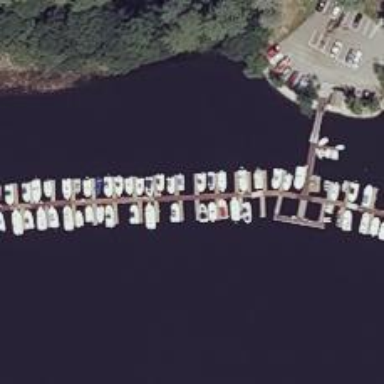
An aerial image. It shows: Man-made pier.